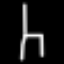
Label: chair